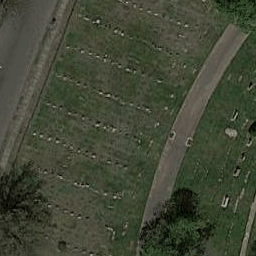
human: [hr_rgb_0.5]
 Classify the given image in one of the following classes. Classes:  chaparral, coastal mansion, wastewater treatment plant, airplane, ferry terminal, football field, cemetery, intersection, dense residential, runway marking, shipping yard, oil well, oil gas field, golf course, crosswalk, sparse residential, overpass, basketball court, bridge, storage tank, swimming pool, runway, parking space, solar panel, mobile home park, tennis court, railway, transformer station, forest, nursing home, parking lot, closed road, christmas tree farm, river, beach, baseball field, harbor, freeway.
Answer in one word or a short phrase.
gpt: cemetery